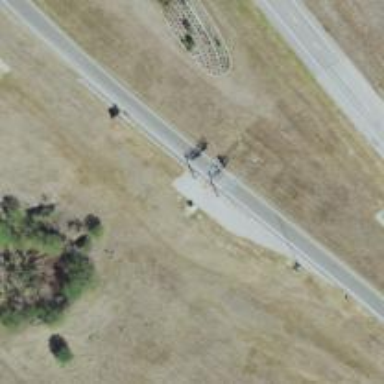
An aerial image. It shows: Toll gantry on the road.